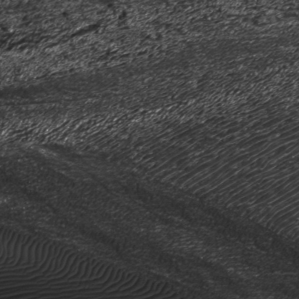
Label: frost